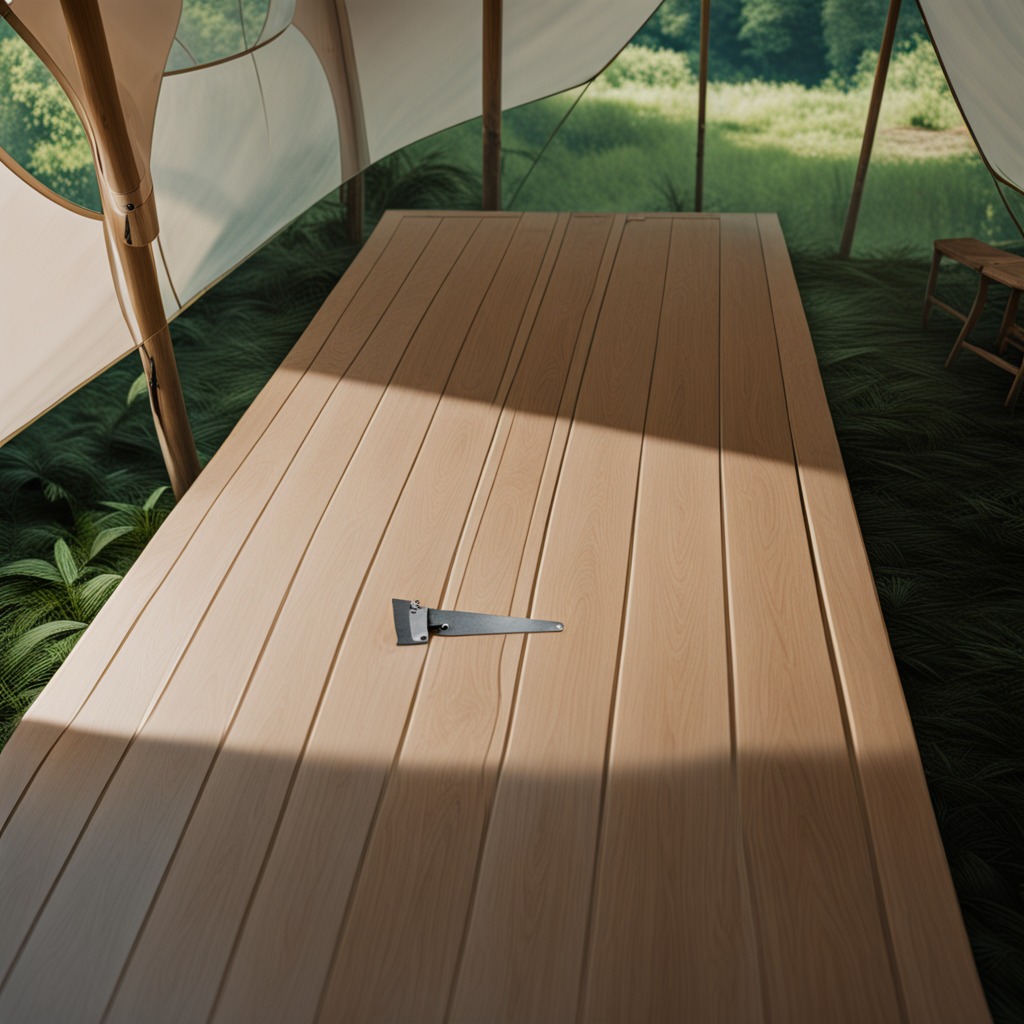
A metal saw is lying on a wooden table inside a jungle field workshop tent.